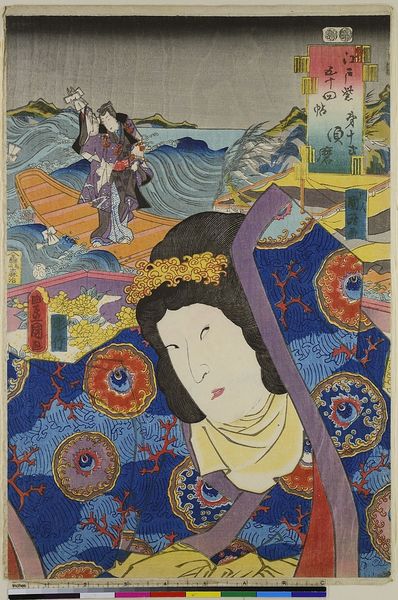
Titel: Der Schauspieler Arashi Rikan III in Suma, Blatt 12 aus der Serie: Die 54 Kapitel des Edo Violett
Künstler: Utagawa Kunisada
Standort: Hamburg
Institution: Museum für Kunst und Gewerbe Hamburg
Schlagwörter: blau, felsen, meer, wasser, menschen, frau, horizont, theater, boot, gischt, holzschnitt, japan, welle, wellen, farbe, kutter, schriftzeichen, druckgraphik, druckgrafik, holzdruck, literatur, asiatisch, china, zeit, schauspieler, farbholzschnitt, schauspielerin, kimono, kabuki, edo, reproduktionen, chinesische schriftzeichen, druckerzeugnisse, theateraufführung, ukiyo, genji, monogatari